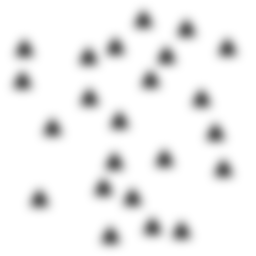
Squares: 0
Triangles: 23
Stars: 0
Total shapes: 23